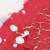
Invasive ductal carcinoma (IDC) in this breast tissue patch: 0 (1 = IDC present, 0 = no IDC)